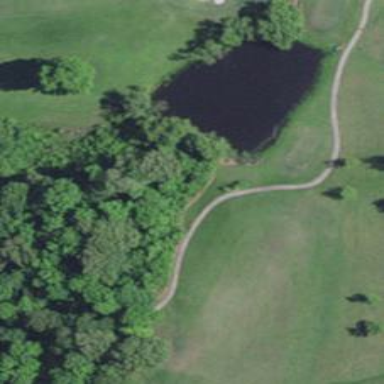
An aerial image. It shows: Water hazard on golf course. The hazard is natural water feature.